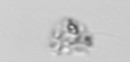
Label: detritus